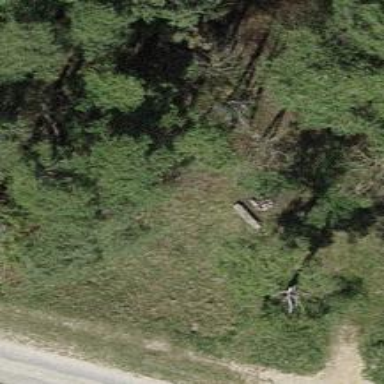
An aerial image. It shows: Picnic table located in leisure land area.